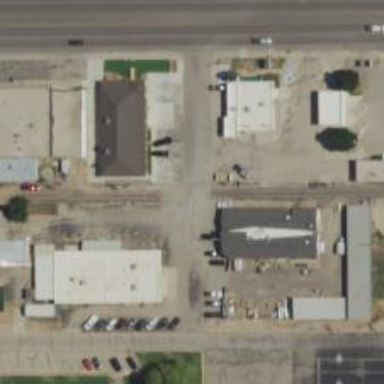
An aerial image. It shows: Alley classified as service road.